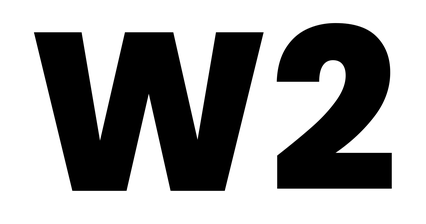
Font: Poppins-ExtraBold